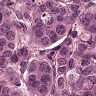
Metastatic tissue present: yes